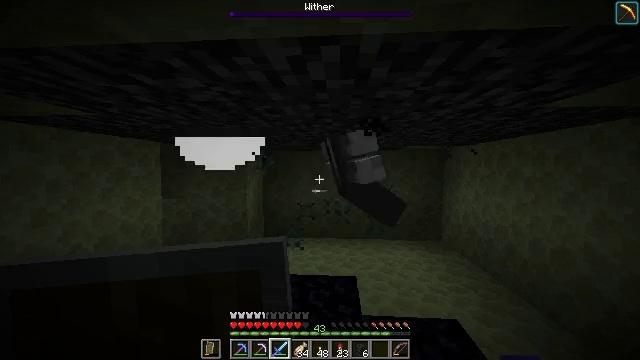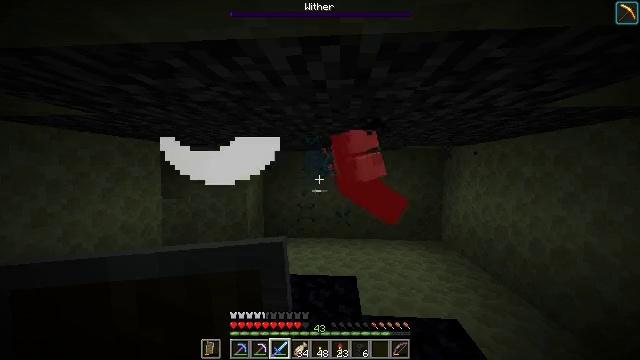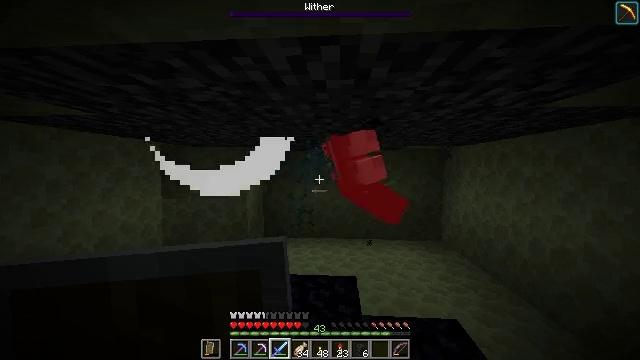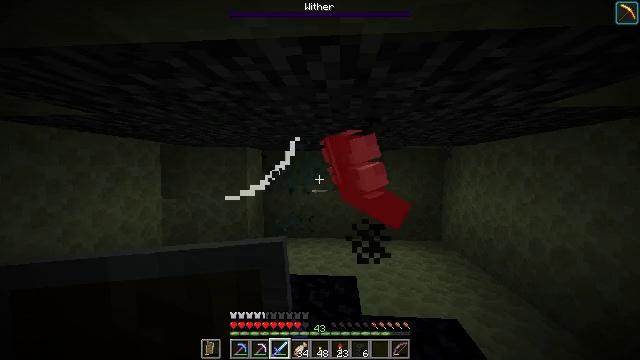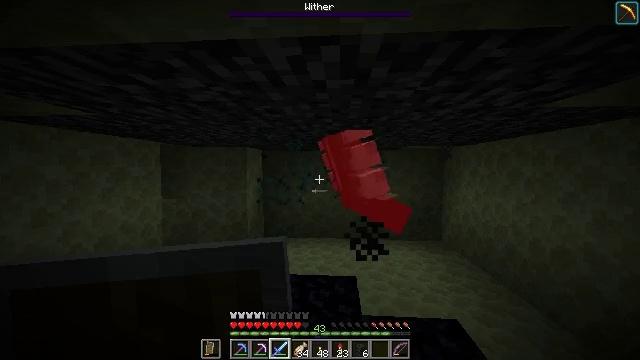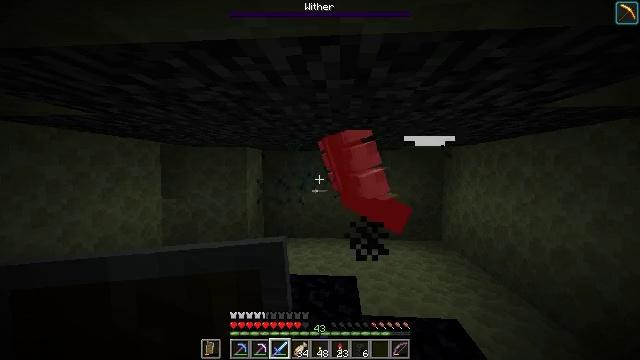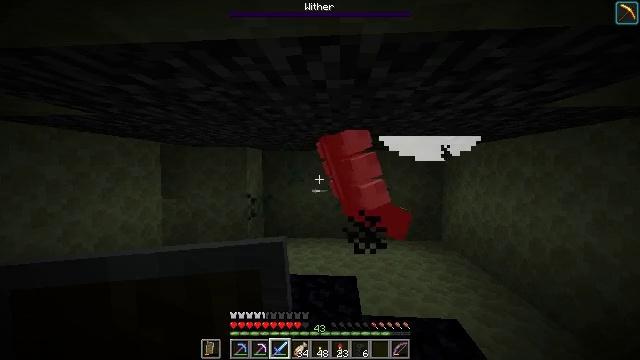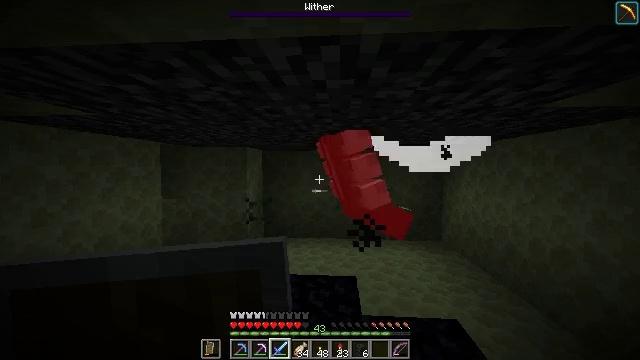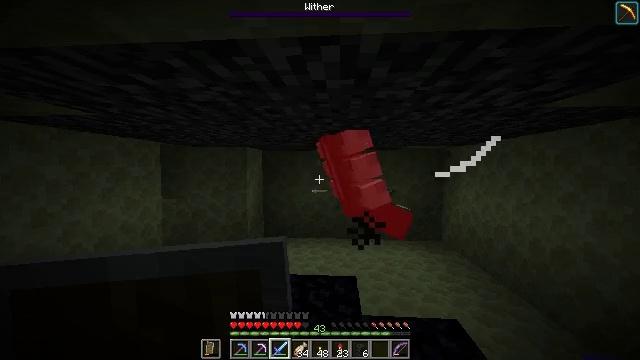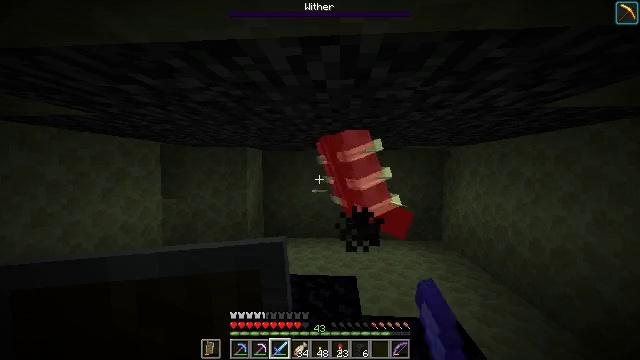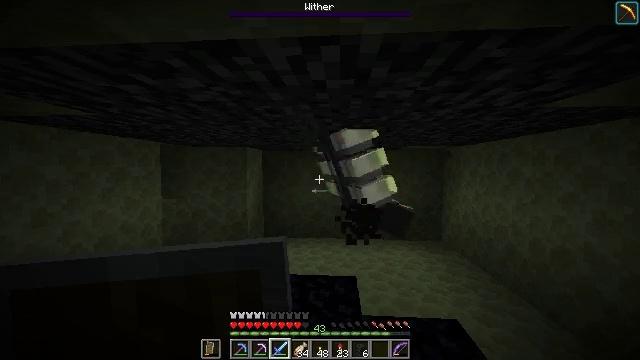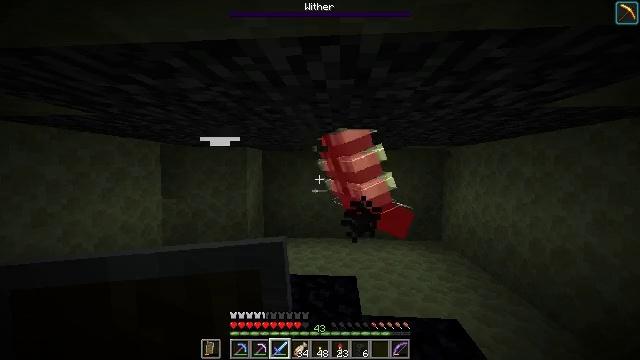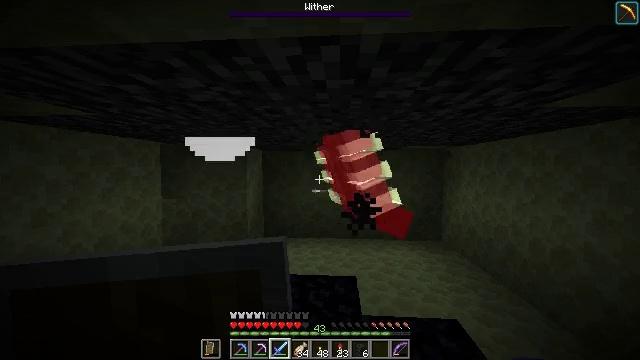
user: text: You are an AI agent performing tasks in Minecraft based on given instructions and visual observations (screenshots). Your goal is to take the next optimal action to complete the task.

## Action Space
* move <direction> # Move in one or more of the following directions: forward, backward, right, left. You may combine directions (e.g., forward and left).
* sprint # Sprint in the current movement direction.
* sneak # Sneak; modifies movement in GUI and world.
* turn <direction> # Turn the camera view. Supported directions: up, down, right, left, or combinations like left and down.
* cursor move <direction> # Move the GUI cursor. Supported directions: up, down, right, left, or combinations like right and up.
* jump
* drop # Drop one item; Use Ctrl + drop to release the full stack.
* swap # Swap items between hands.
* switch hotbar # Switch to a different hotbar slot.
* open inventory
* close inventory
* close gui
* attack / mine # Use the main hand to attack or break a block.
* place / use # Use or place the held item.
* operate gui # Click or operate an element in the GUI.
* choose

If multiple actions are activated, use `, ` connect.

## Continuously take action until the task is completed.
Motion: motion action
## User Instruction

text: Kill the wither.
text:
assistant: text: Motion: no_op
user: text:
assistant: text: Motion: attack / mine
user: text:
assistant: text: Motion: attack / mine
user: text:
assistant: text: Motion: attack / mine
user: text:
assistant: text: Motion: attack / mine
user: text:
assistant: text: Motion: no_op
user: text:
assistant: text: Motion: no_op
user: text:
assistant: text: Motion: attack / mine
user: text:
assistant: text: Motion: attack / mine
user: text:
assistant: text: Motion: attack / mine
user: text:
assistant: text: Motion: attack / mine
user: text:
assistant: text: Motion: no_op
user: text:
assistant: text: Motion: no_op